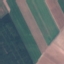
Label: AnnualCrop